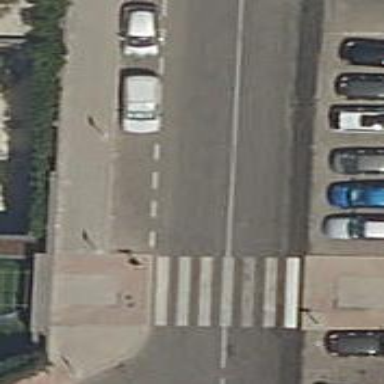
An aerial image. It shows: Taxi stand.